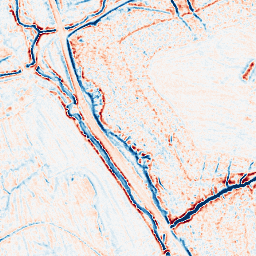
Category: edge_preserving
Decomposition family: bilateral
Decomposition parameters: d: 9
sigma_color: 100
sigma_space: 25
Upsampling method: sinc_hamming
Upsampling parameters: scale: 8
kernel_size: 16
Upsampling scale: 8